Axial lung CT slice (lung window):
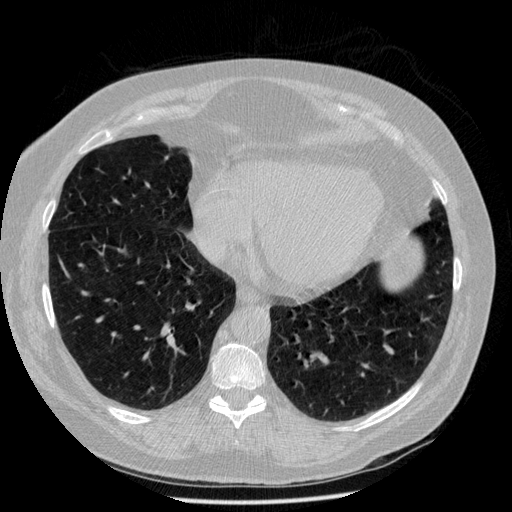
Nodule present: no